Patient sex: M
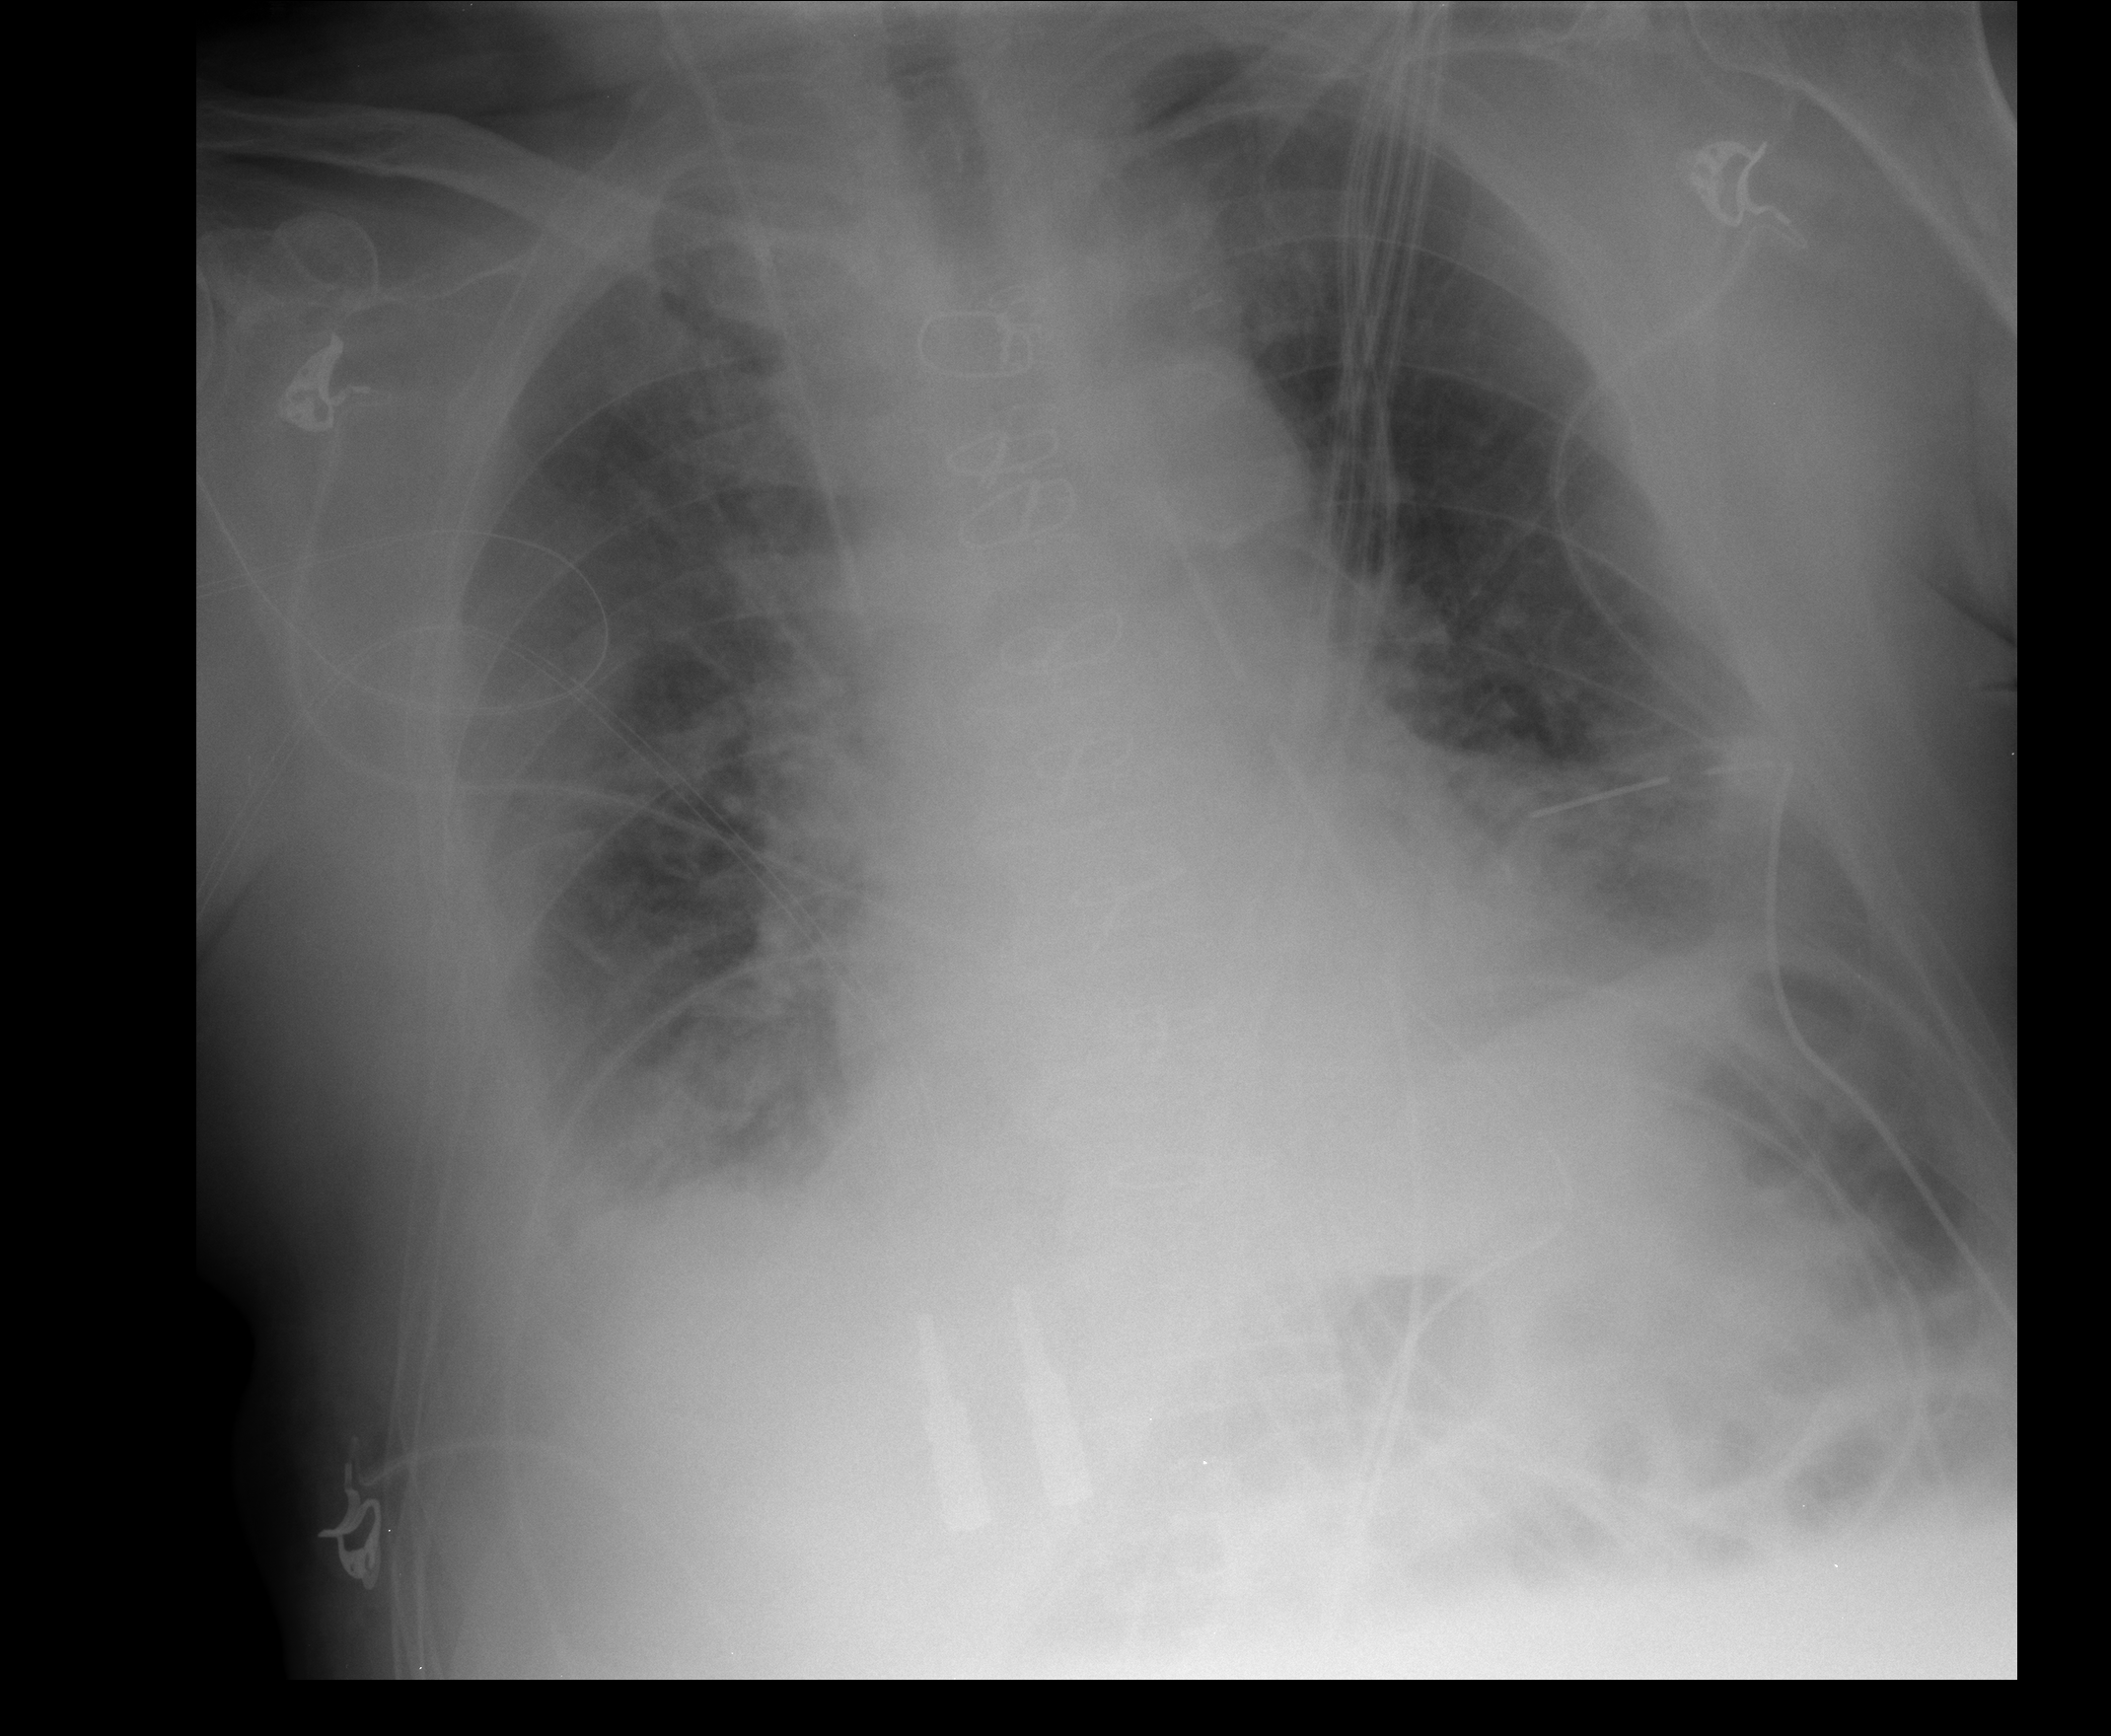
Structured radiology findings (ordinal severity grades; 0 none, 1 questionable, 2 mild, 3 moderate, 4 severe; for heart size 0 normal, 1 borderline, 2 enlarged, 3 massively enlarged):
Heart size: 2
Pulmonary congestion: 2
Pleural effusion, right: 2
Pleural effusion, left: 1
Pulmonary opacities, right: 2
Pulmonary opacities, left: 0
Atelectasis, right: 2
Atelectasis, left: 2